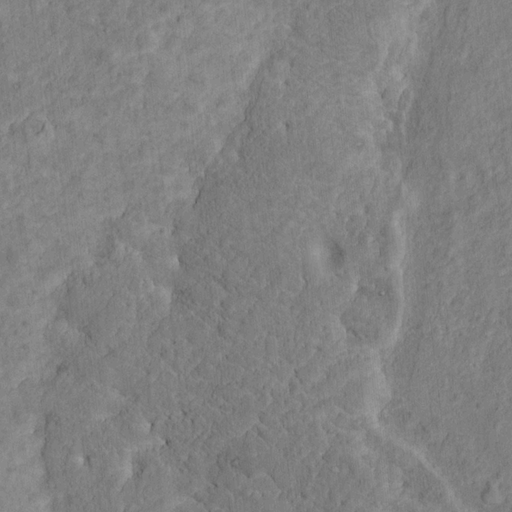
Classes present: Background